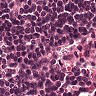
Metastatic tissue present: no